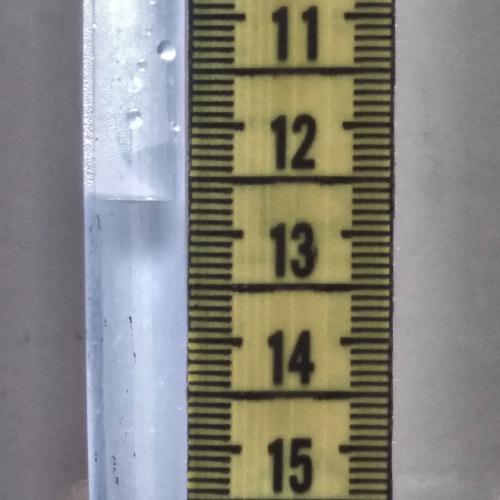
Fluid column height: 12.7 cm